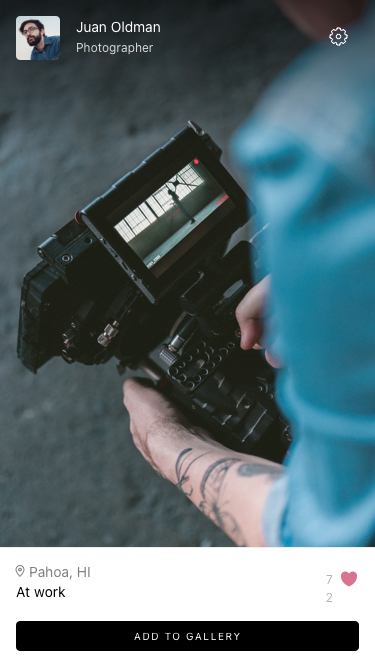
Text in this UI design:
72
At work
Pahoa, HI
Photographer
Juan Oldman